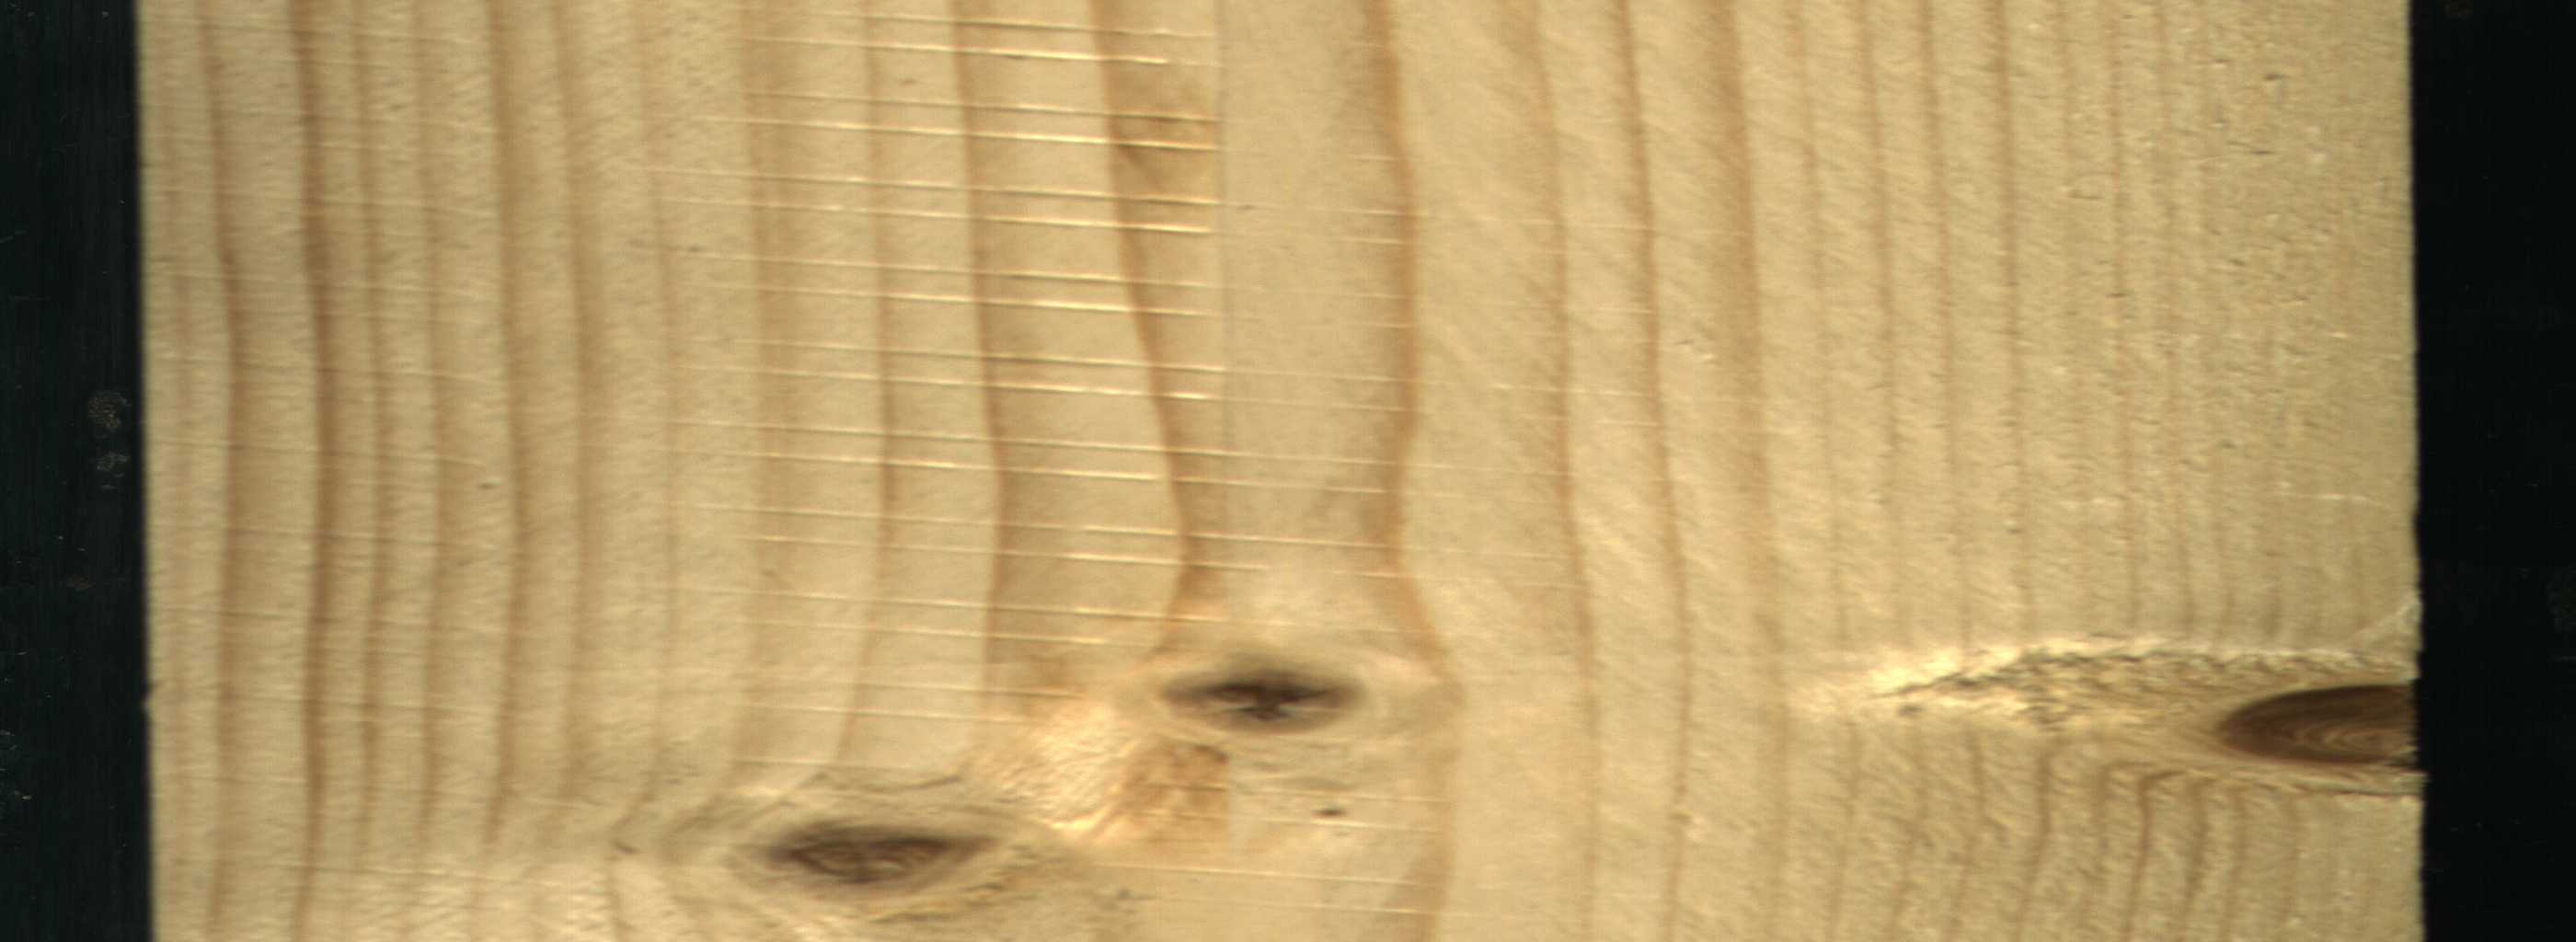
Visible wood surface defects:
Live_Knot
Live_Knot
Live_Knot